Question: I am using jQuery validation plugin and I am calling a remote validator like this
In this I have set the rule for remote like this
'''
rules: {
NickName: {
required: true,
minlength: 3,
remote: {
url: '/Employee/IsNickNameTaken',
type: 'POST',
dataType: 'text',
data: {
nickName: function () {
return $('#NickName').val();
}
}
}
}
},
messages: {
NickName: {
required: "Nick name is required.",
minlength: "Nick name should be 3 characters."
}
}
'''
My controller is this
'''
public ActionResult IsNickNameTaken(string nickName)
{
var result = EmployeeManager.IsNickNameTaken(nickName) ? "Nick name is already taken. Try another!": "";
return Json(result);
}
'''
And if I pass a NickName, I get this error message
> "Nick name is already taken. Try another!"

As you can see my error message comes enclosed in quotes. Why is this happening? How to solve this?
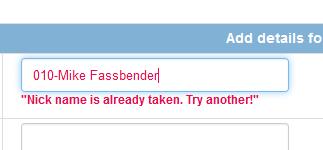
Answer: That is because you have specified 'dataType: 'text'' for your remote rule. That will be passed as the dataType option for the jQuery ajax call. That means jQuery is not interpreting the response as a json object, it will instead be returned as text. See dataType option of the jQuery <URL>
You just need to update your rule configuration to tell jQuery the response should be interpreted as json. You could either specify 'dataType: 'json'' or even remove that line, as the default value used by the remote rule is json:
'''
remote: {
url: '/Employee/IsNickNameTaken',
type: 'POST',
data: {
nickName: function () {
return $('#NickName').val();
}
}
}
'''
See the remote validation method <URL>.